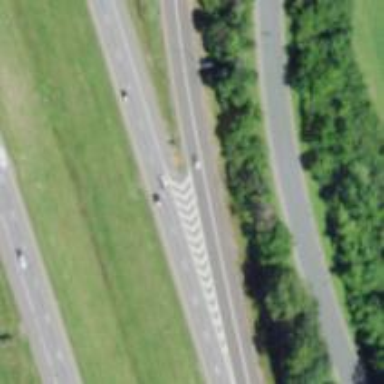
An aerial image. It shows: Motorway link.